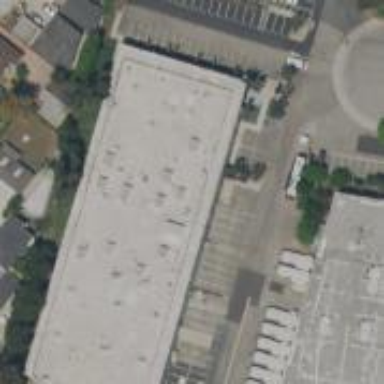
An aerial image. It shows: Warehouse.